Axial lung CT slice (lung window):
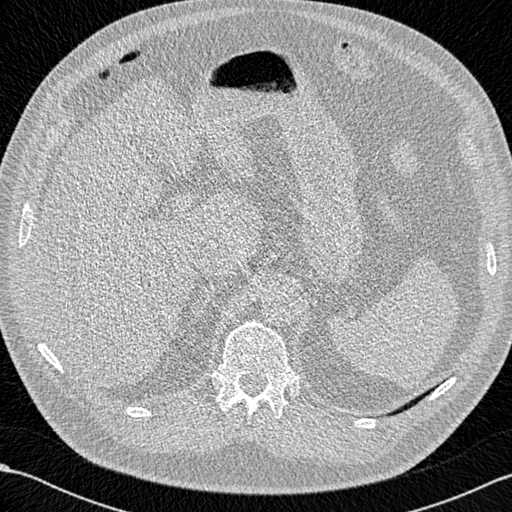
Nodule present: no